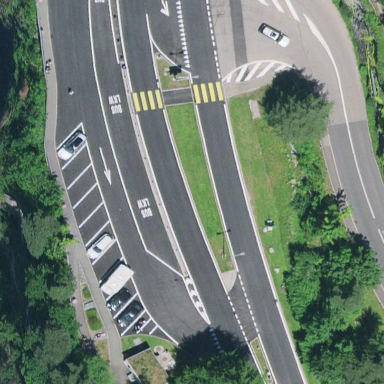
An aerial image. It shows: Asphalt parking lane at rest area.